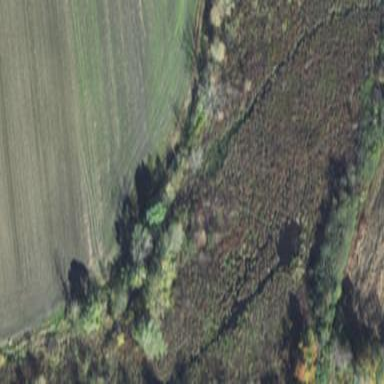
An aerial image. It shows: Marshy wetland area.